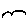
Label: bird